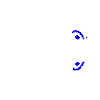
Particle: proton